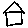
Label: house